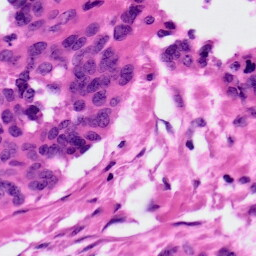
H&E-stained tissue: Ovarian